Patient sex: M
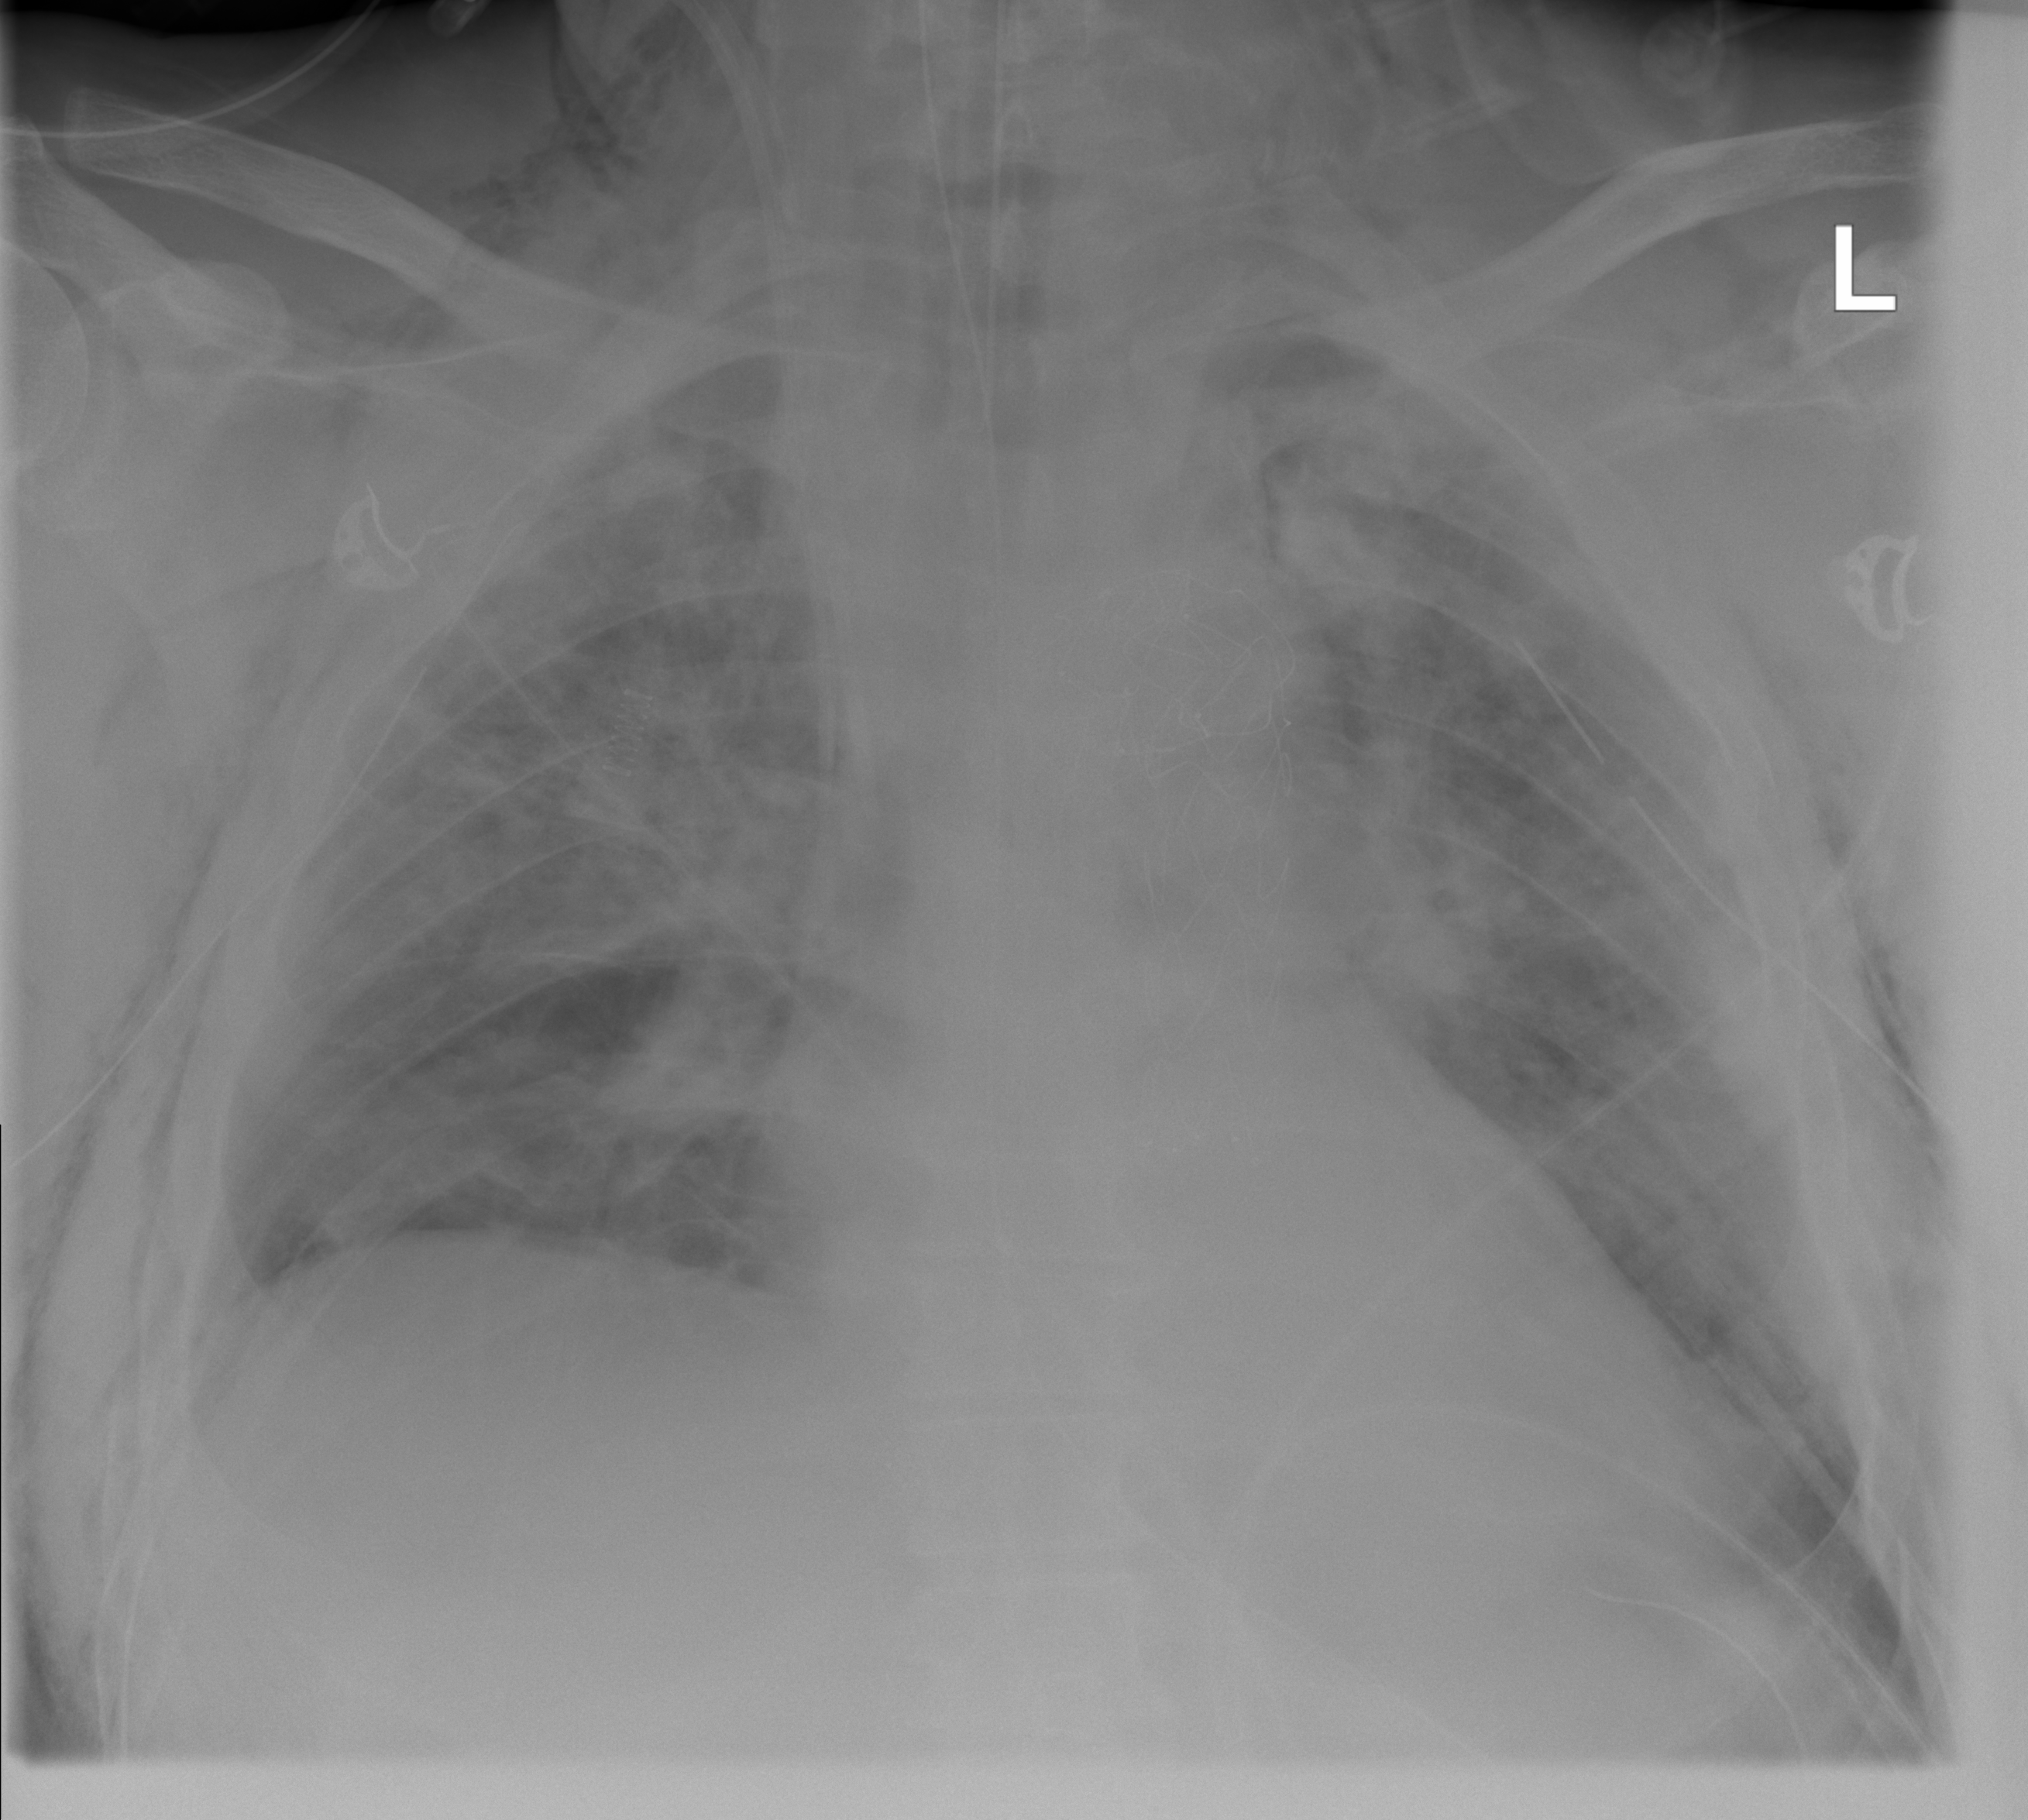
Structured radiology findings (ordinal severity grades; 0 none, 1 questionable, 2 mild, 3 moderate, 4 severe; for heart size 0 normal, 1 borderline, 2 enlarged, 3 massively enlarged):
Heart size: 0
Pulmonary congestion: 0
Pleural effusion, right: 0
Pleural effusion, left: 0
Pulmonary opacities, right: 2
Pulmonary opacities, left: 2
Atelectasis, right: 2
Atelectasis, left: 2